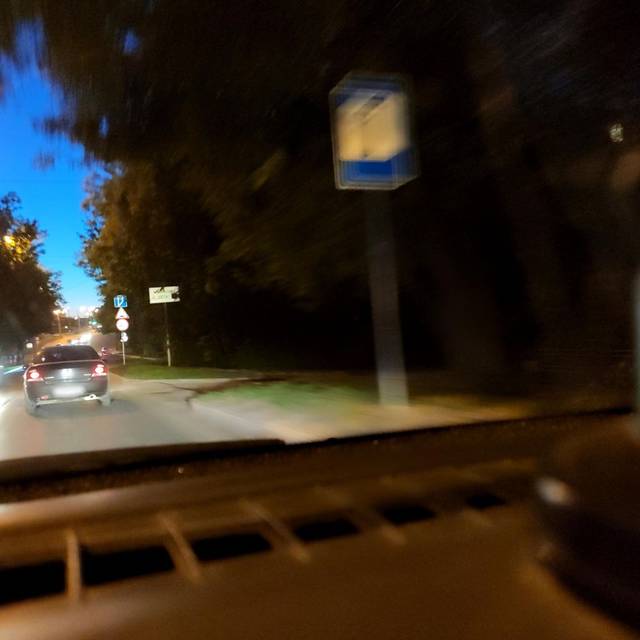
Region: Russia
Coordinates: 58.0, 56.208